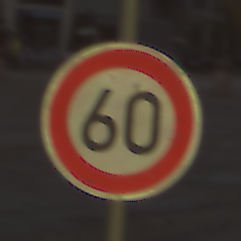
Verkehrszeichen: Geschwindigkeit60
Umgebung: Outdoor, Urban
Tageszeit: Midday
Wetter: Overcast
Licht: Natural
Jahreszeit: NotSpecified
Kontrast: LowContrast